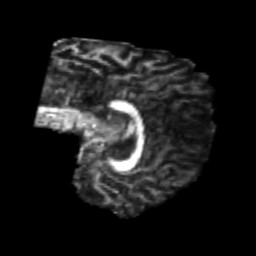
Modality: FA
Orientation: sagittal
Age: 20
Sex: female
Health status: healthy
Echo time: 0.074 s